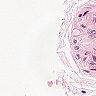
Metastatic tissue present: no